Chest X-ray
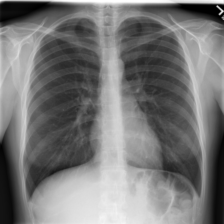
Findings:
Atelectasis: negative
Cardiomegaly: negative
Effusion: negative
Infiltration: negative
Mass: negative
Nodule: negative
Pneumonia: negative
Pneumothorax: negative
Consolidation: negative
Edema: negative
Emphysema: negative
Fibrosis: negative
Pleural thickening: negative
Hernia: negative